Interaction volume radius: 5 \u00c5
Interaction volume height: 20 \u00c5
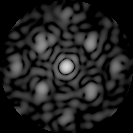
Disorder parameter: 0.4791